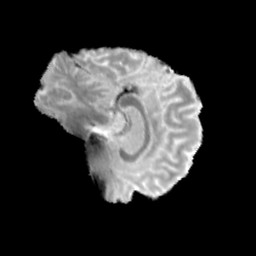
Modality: MD
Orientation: sagittal
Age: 50
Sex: male
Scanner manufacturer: siemens
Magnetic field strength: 3 T
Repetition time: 3.23 s
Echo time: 0.0892 s